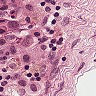
Metastatic tissue present: yes